Field crop: maize
Growth stage: 2
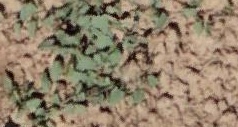
Species: convolvulus